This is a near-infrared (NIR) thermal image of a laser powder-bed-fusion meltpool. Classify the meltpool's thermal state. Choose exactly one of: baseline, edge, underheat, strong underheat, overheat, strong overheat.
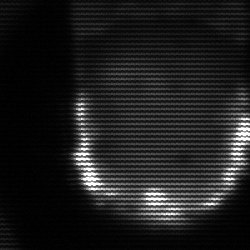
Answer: baseline